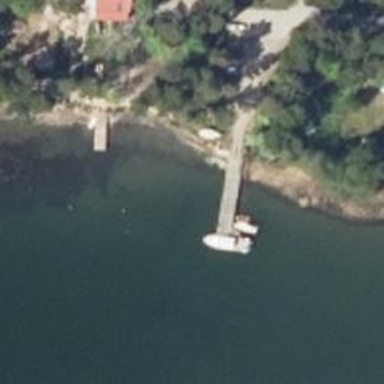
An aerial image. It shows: Man-made pier.